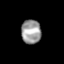
Tissue: skin
Cell type: Epithelial cells
Senescence score: 0.2835
Nuclear area (px): 463
Mean DAPI intensity: 157.313